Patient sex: M
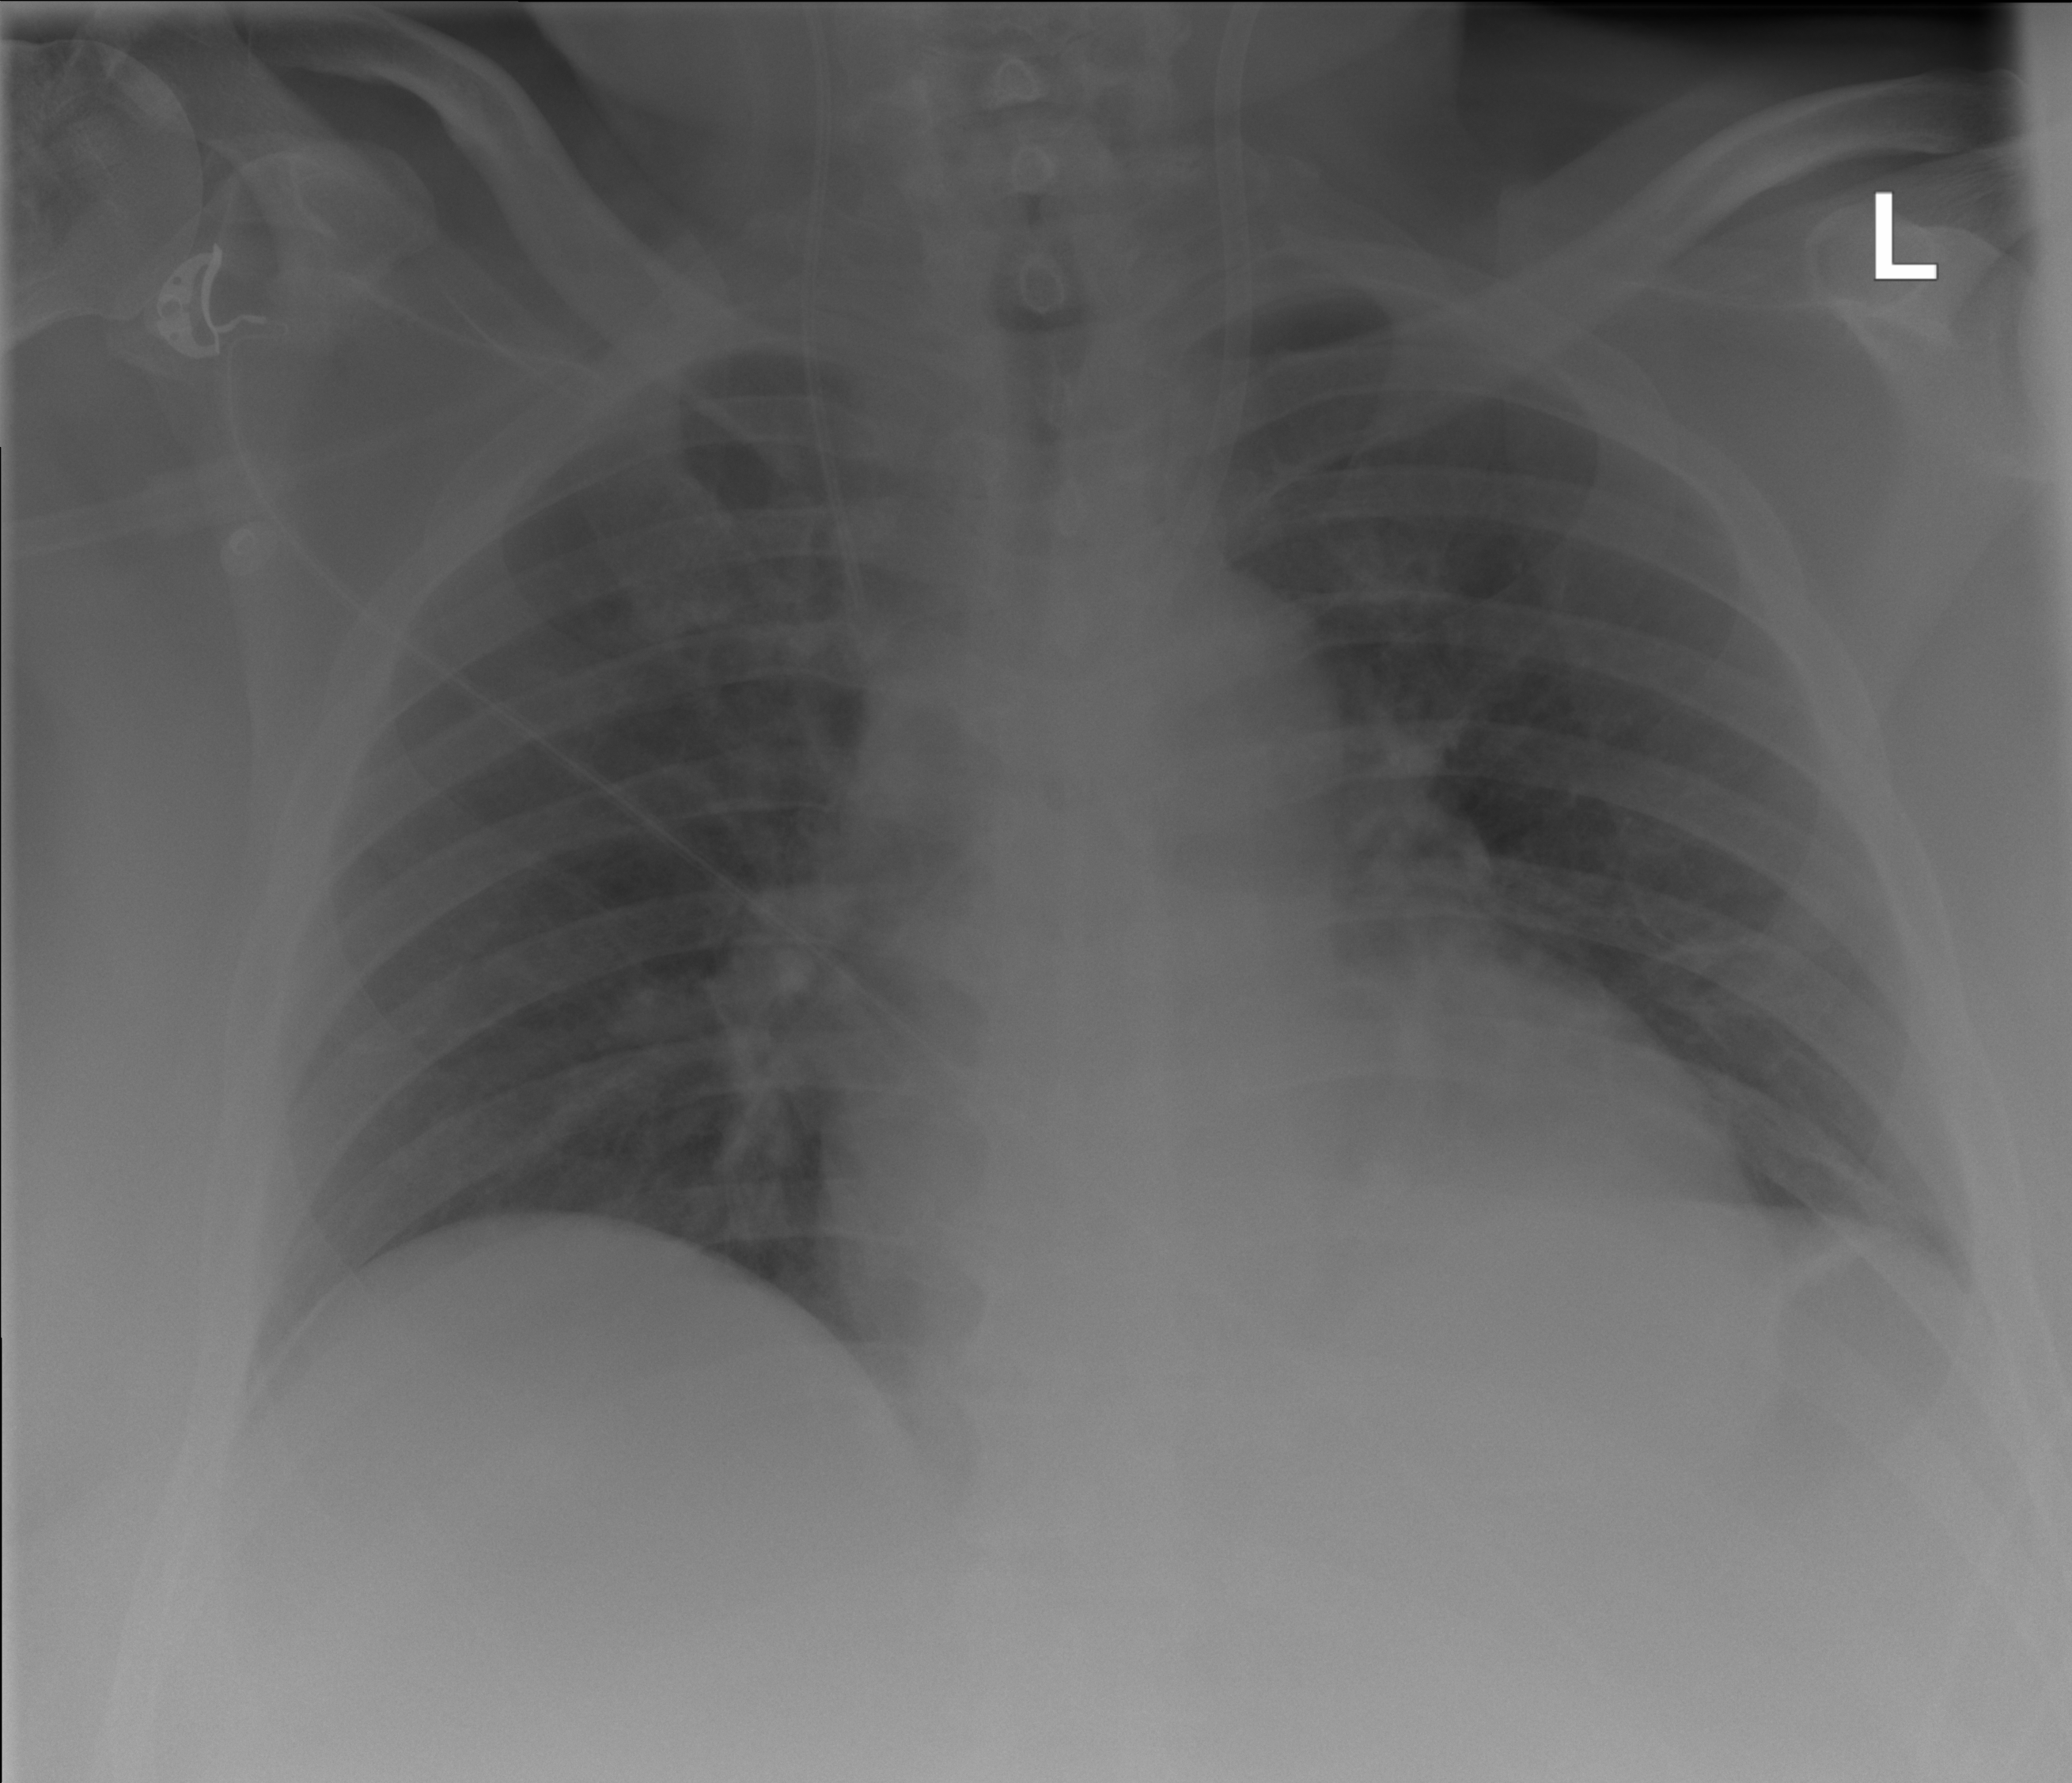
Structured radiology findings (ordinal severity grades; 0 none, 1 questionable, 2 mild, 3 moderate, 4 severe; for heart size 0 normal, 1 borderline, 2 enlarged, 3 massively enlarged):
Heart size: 2
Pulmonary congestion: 2
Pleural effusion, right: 0
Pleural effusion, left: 0
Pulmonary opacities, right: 0
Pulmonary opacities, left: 0
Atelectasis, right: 1
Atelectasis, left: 2